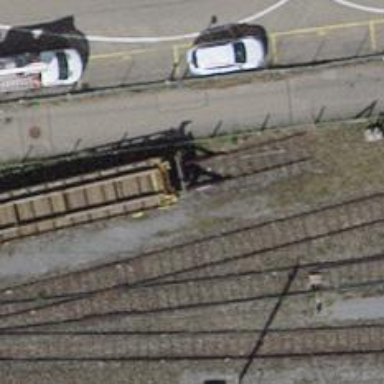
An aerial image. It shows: Railway buffer stop.